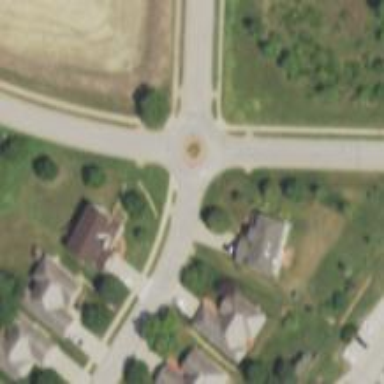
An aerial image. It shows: Roundabout.